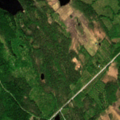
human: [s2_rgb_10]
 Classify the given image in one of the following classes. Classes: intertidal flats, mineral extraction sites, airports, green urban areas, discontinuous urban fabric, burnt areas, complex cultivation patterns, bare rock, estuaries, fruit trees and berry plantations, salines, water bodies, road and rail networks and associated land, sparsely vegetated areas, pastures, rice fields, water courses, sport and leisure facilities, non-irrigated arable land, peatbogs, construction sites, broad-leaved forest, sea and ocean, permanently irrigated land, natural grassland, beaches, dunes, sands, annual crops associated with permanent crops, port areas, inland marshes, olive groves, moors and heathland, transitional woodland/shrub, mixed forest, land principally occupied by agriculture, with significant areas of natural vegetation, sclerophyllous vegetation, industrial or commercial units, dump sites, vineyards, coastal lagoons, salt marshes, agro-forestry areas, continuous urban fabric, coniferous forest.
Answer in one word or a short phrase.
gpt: coniferous forest, mixed forest, transitional woodland/shrub, water bodies